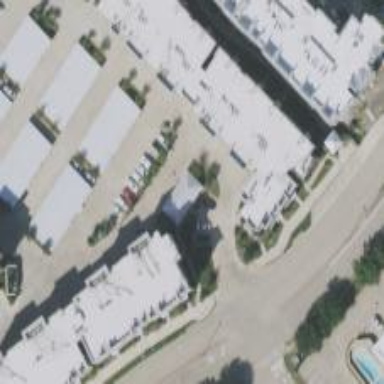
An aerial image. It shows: Building with apartments and flat roof.